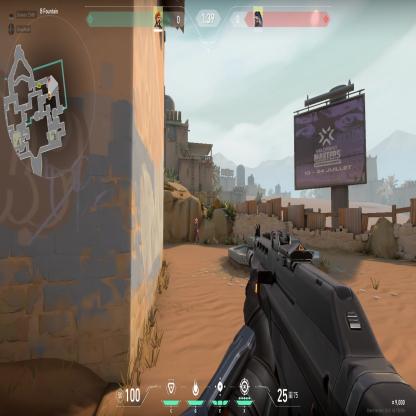
Label: enemy